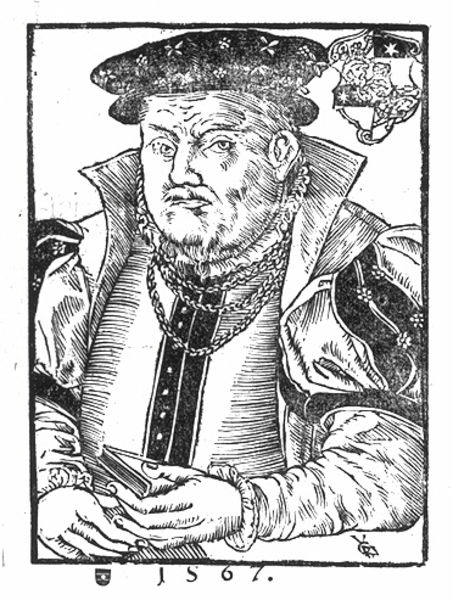
Titel: Bildnis des Justus Vultejus
Künstler: Monogrammist VGR  (1567)
Institution: (Seriendruck)
Schlagwörter: mann, umhang, weiß, grau, hut, hüte, kopfbedeckungen, mund, nase, ohr, schmuck, schwarz, skizze, stirn, zeichnung, blick, blüte, blüten, anzug, bart, hemd, jacke, kappe, mütze, mützen, augen, böse, falten, gesicht, kleidung, kragen, mensch, rahmen, samt, vollbart, ärmel, bildnis, halskrause, herr, hände, portrait, porträt, signatur, auge, mantel, reich, augenbrauen, brustbild, kinn, lippen, puffärmel, renaissance, kopfbedeckung, holzschnitt, kette, grafik, graphik, dick, streifen, rüschen, knöpfe, jahreszahl, fett, penis, buch, druck, druckgraphik, schwarz-weiss, sterne, schraffur, radierung, stich, ketten, manschetten, krause, wappen, barett, mittelalter, wams, emblem, jude, prunkvoll, adolf, mantelkragen, parallelschraffur, schlitzärmel, herrr, hlaskrause, kappemütze, 1567, wichsen, wixxen, huut, kette wappen